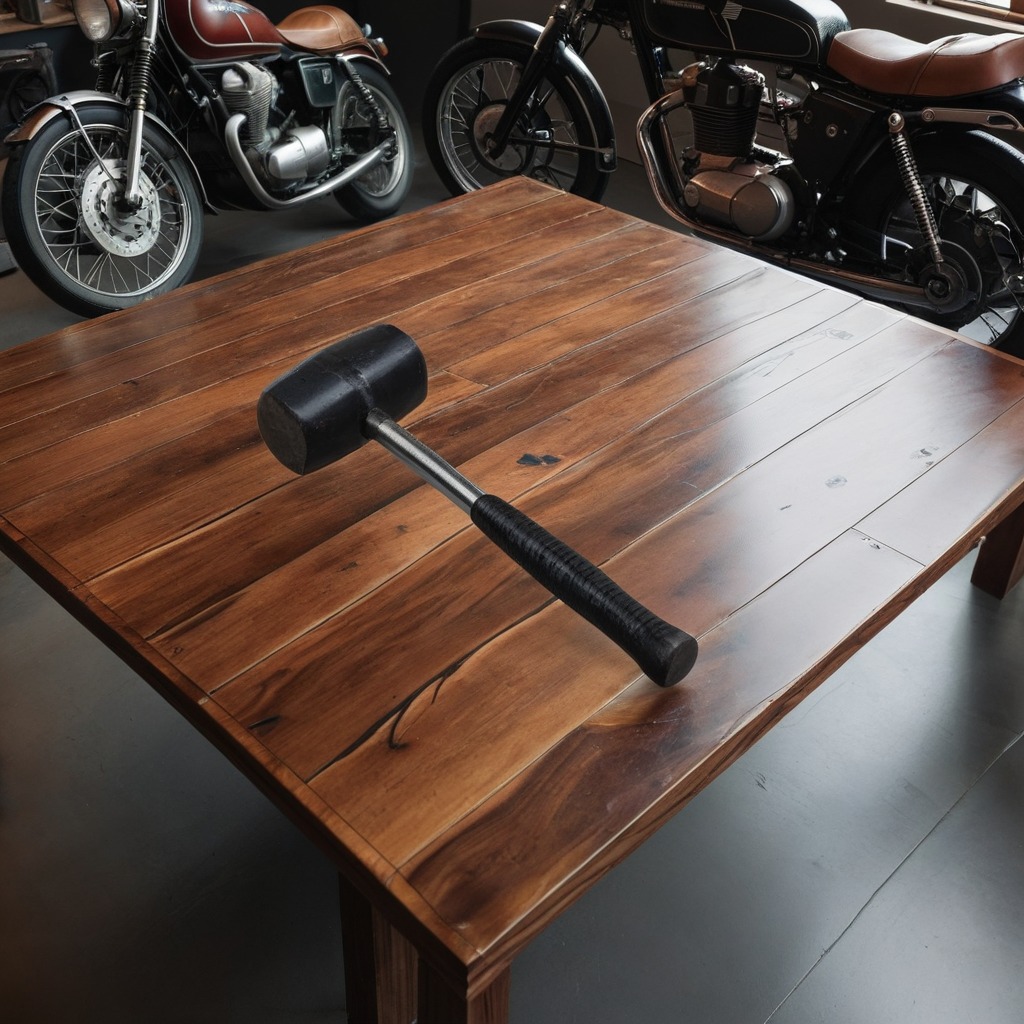
A hammer is lying on an oil-spilled wooden table in a vintage motorcycle garage.